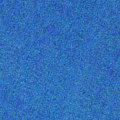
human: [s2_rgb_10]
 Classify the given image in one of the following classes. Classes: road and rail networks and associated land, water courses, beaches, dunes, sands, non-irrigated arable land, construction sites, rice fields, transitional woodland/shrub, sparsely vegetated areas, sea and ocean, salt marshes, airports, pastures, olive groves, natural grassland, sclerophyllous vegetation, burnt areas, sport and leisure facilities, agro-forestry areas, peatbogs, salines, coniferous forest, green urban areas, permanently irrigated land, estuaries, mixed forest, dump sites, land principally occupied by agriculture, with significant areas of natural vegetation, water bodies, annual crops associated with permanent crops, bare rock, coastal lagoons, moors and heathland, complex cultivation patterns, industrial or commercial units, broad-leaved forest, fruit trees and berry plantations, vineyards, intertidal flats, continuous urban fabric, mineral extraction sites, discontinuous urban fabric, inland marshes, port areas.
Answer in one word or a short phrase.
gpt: sea and ocean